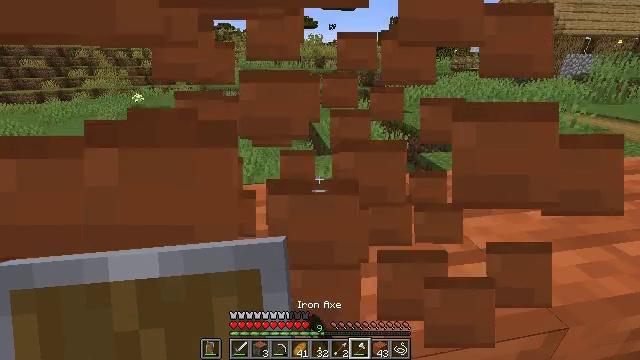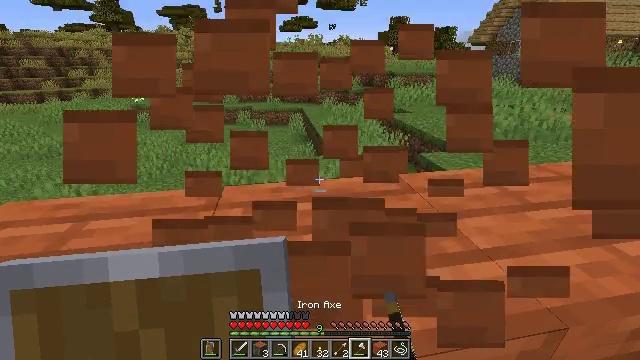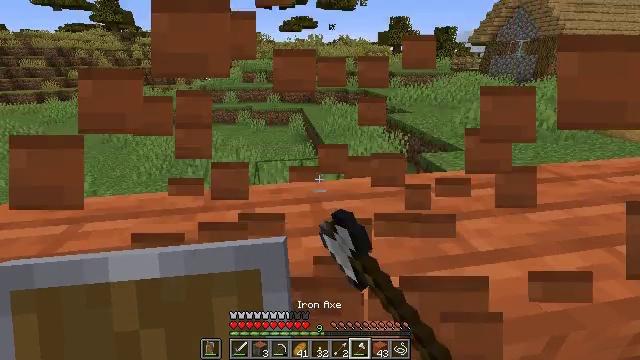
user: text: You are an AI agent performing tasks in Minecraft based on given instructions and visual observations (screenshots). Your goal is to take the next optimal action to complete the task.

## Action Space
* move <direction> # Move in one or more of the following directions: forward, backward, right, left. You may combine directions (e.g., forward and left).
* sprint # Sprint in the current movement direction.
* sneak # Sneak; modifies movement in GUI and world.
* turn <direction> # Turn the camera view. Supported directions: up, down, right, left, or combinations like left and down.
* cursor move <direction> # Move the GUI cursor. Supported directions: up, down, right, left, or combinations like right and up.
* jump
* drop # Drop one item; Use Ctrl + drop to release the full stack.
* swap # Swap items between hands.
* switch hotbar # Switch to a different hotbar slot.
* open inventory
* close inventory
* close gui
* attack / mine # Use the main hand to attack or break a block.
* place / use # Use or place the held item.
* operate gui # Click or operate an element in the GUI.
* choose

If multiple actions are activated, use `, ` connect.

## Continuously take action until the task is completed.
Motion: motion action
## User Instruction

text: Collect acacia planks from a structure.
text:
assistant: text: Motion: attack / mine
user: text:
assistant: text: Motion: move forward, attack / mine
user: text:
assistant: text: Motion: attack / mine